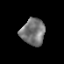
Tissue: prostate
Cell type: Epithelial cells
Senescence score: 0.3327
Nuclear area (px): 623
Mean DAPI intensity: 118.934